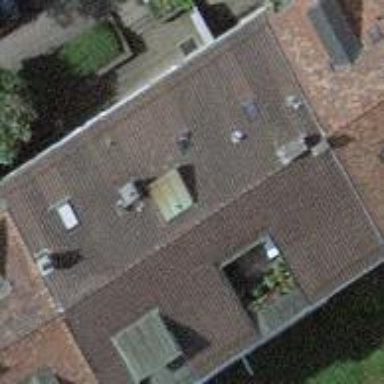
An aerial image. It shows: Apartment building with hipped roof.